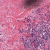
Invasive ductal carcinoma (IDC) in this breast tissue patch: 0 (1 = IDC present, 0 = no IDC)